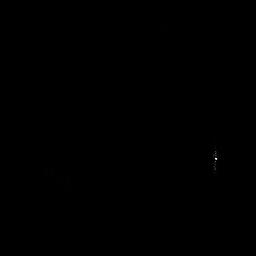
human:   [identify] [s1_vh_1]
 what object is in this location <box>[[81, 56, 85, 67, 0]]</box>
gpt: <ref>1 small ship at the right</ref>